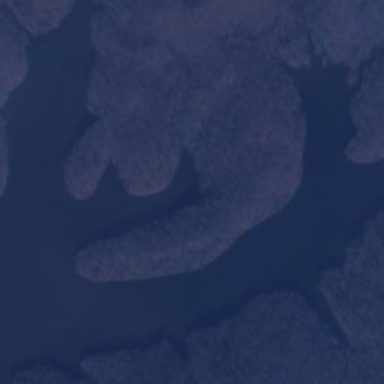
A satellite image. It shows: Lake with natural water.